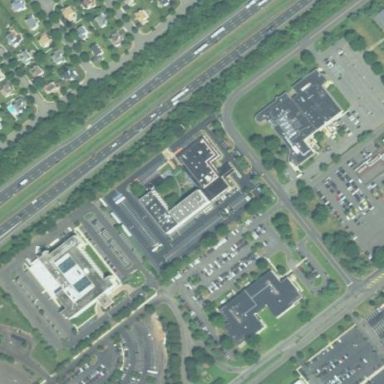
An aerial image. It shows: Hotel building.